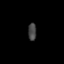
Tissue: lung
Cell type: Endothelial cells
Senescence score: 0.5964
Nuclear area (px): 142
Mean DAPI intensity: 66.979